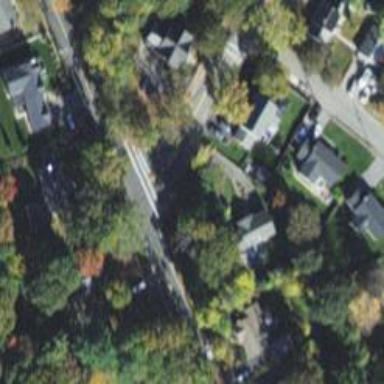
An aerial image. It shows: Road with stop sign.